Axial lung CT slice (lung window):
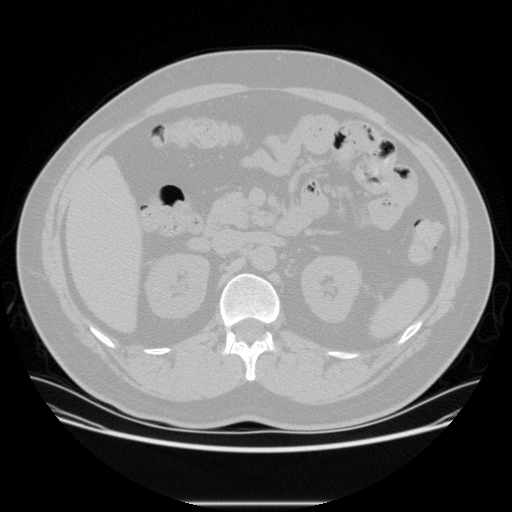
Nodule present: no